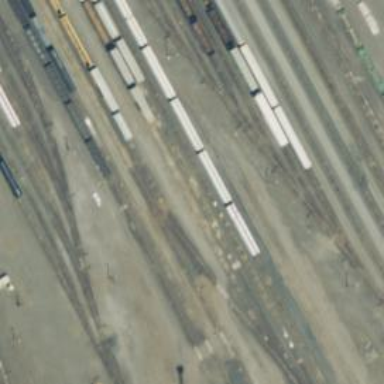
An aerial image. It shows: Railway yard.